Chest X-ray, PA view. Patient: 30 years old, sex M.
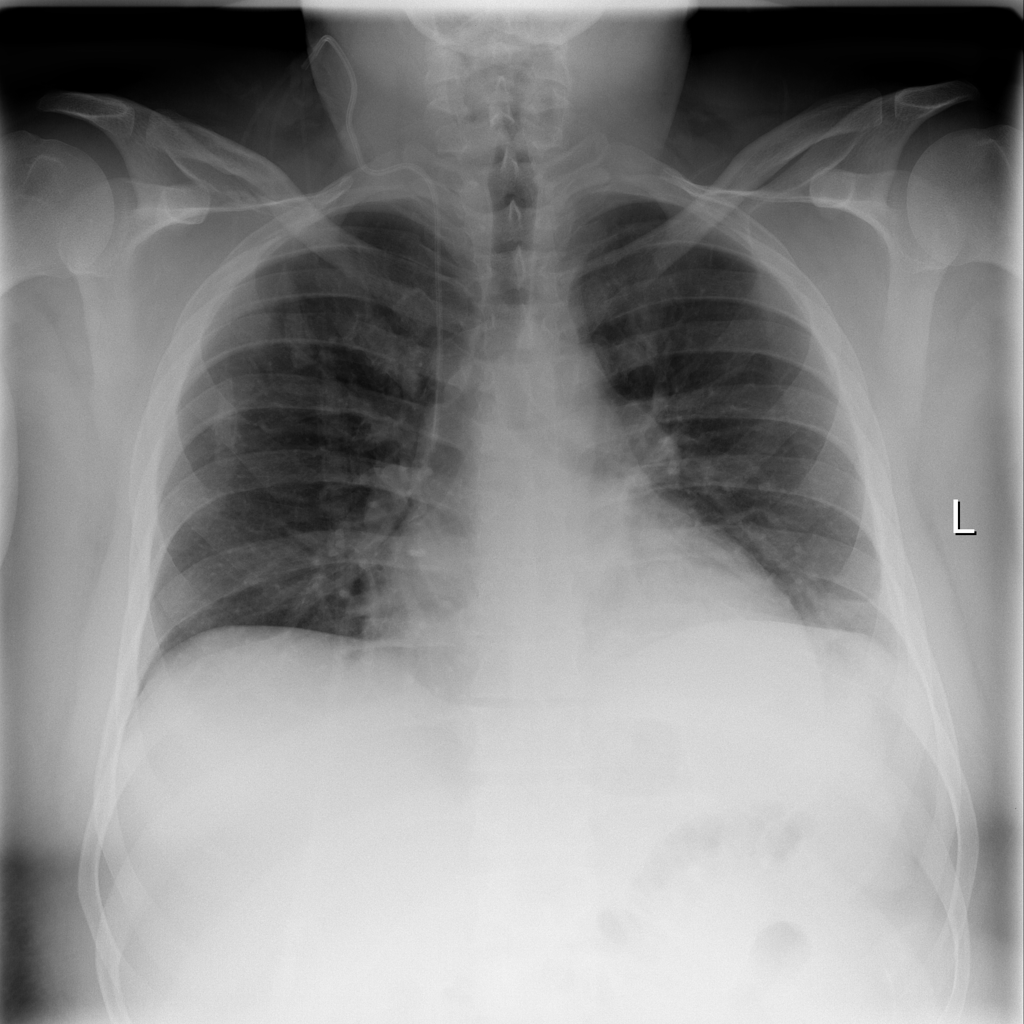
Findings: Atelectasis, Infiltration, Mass